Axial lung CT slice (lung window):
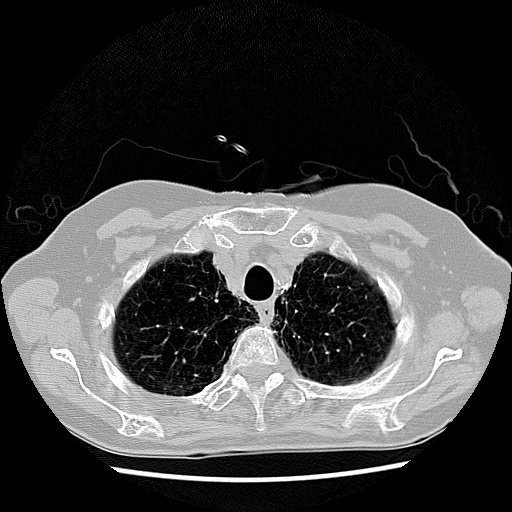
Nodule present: no